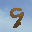
Label: 9